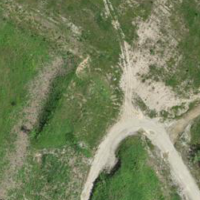
EUNIS habitat code: 56
Species observed at this site:
Lepus europaeus
Vulpes vulpes
Linaria cannabina
Chloris chloris
Emberiza citrinella
Pica pica
Phasianus colchicus
Saxicola rubicola
Lanius collurio